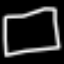
Label: square